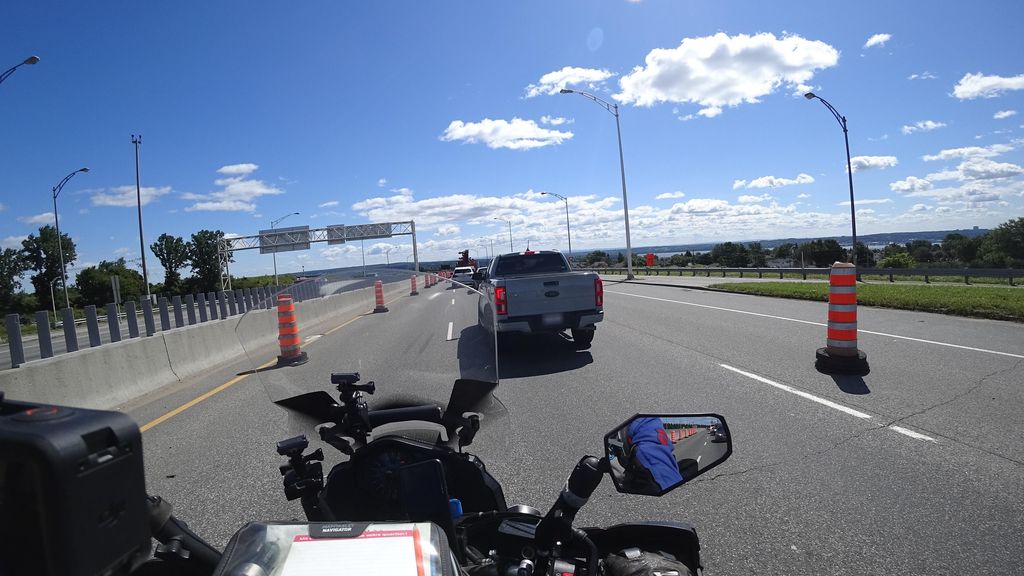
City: quebec_city